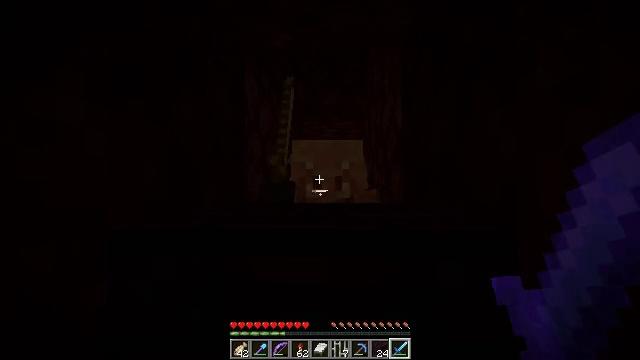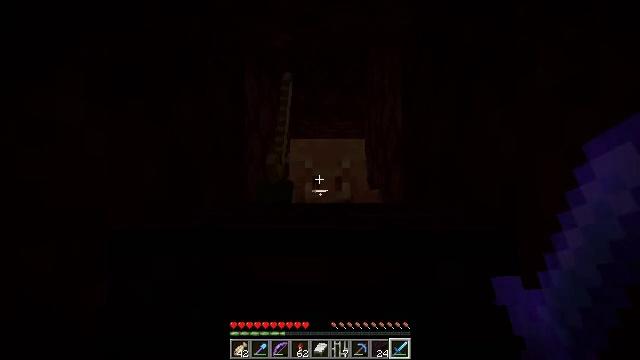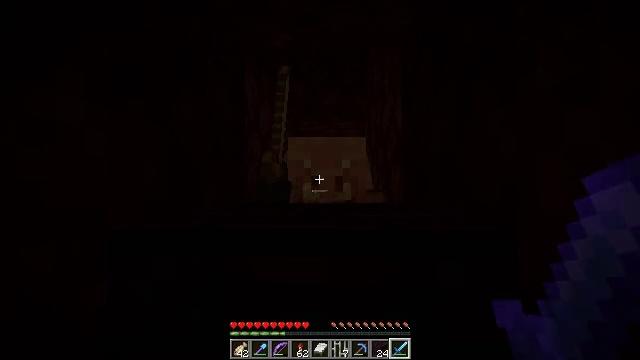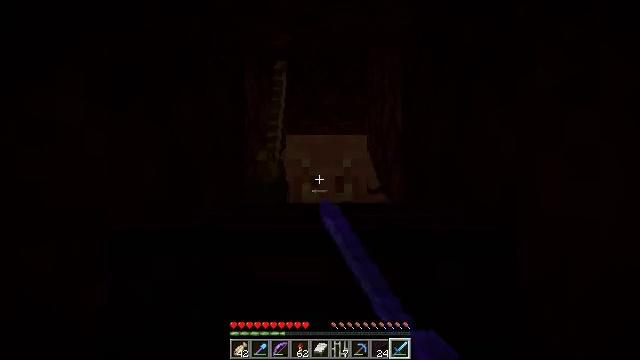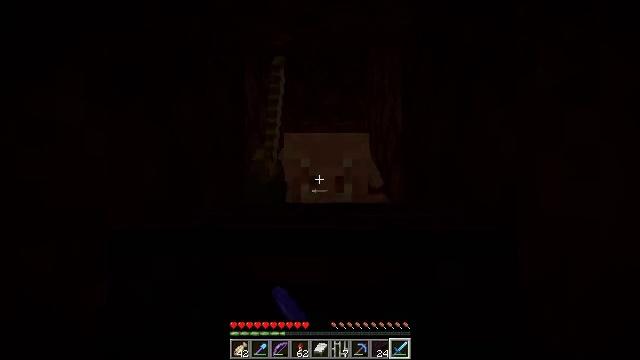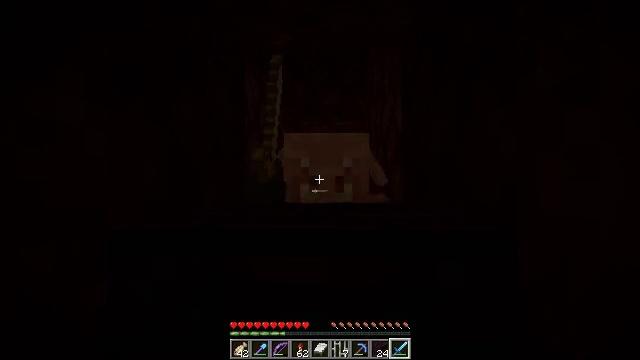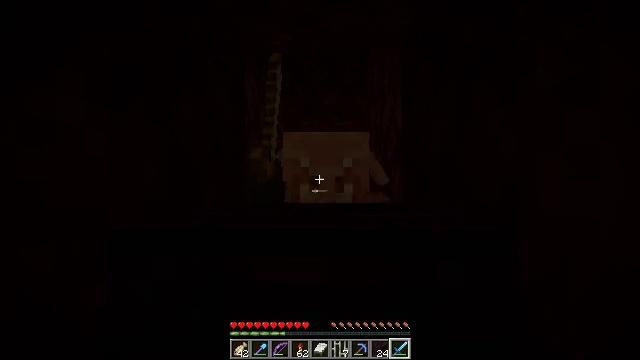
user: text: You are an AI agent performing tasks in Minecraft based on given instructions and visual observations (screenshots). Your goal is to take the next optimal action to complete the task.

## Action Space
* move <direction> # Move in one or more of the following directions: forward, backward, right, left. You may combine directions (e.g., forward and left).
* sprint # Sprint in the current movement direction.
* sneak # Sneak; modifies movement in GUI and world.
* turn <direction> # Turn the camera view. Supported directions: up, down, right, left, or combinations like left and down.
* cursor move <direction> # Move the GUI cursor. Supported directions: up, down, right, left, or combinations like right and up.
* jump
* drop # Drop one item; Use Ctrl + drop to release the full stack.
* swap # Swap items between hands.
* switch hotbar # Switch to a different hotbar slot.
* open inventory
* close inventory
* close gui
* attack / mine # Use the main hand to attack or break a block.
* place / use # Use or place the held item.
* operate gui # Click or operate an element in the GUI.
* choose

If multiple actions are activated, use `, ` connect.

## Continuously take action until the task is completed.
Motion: motion action
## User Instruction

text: Kill mobs.
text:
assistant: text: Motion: no_op
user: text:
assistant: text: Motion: attack / mine
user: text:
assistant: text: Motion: attack / mine
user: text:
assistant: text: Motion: attack / mine
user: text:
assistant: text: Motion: no_op
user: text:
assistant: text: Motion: no_op
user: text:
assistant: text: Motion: no_op